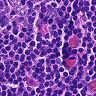
Metastatic tissue present: no